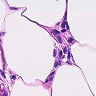
Metastatic tissue present: no